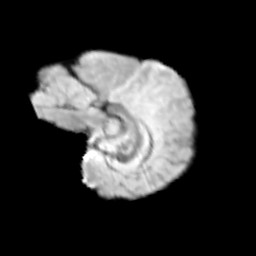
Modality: T2w
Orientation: sagittal
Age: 10
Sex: male
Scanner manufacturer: siemens
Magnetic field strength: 3 T
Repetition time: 3.8 s
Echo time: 0.07 s